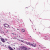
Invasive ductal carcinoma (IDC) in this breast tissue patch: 0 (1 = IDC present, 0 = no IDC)